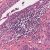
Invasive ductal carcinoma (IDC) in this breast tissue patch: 0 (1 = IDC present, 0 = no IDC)